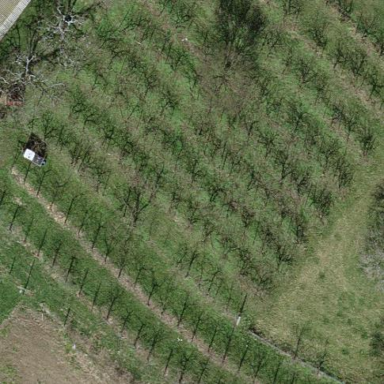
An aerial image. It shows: Orchard.